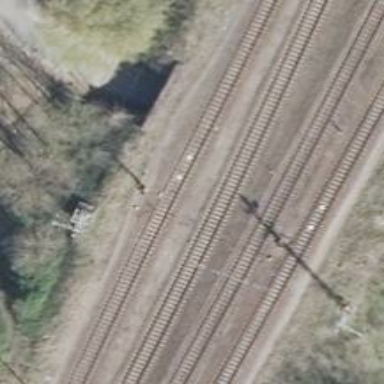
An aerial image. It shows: Bridge over railway with electrified contact lines.